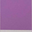
Piece: xx